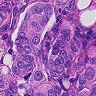
Metastatic tissue present: yes